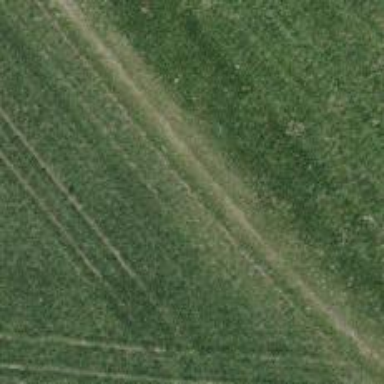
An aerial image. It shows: Grassy path.